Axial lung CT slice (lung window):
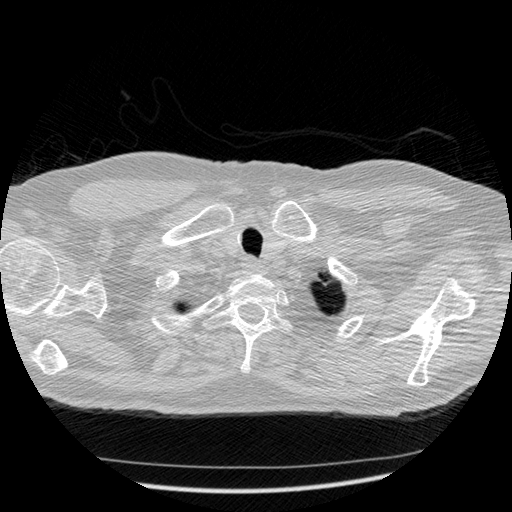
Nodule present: no